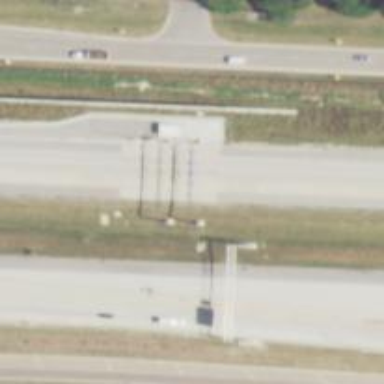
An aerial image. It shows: Toll gantry on the road.